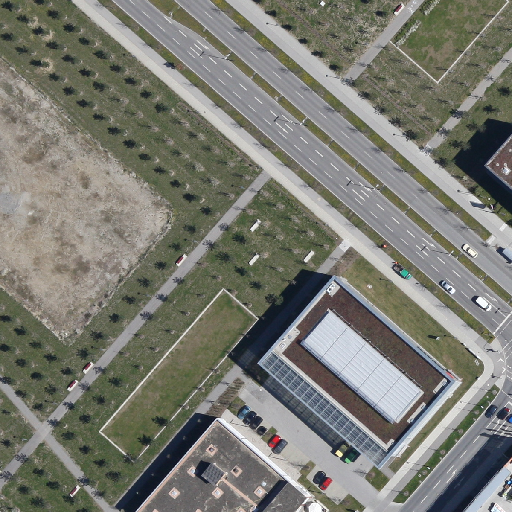
Referring expression: sidewalk